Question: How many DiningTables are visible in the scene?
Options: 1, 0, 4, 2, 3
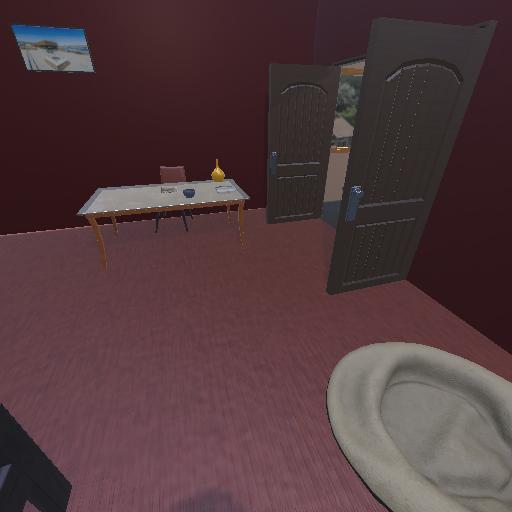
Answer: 1